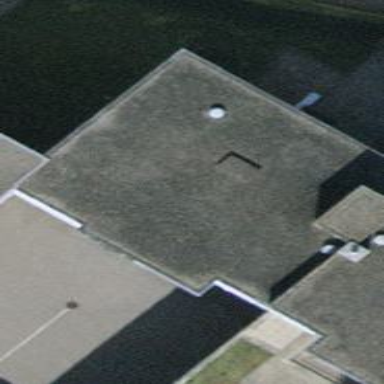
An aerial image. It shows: Apartment building with flat roof.